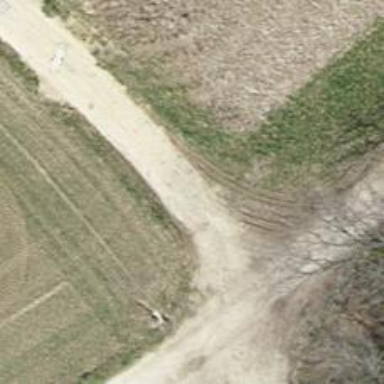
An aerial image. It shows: Gravel track with grade2 tracktype.